Question: I have written a couple of fixtures that I have been able to manage to run too so far.however,I'm stuck on this attempt and I don't have a clue as to where I'm going wrong.
My test wiki looks like this
'''
Pattern Engine Report Page Test
start date end date start time end time submit result ?
x x x x false
x x x 0 false
'''
The execution actually leads to errors (trivial) I should add since the values set in the decision table are not being injected via the respective setter methods.

The Fixture code is as follows
'''
package com.fit.fixtures;
import org.apache.log4j.Logger;
import com.fit.PatternEngineMainPageScenario;
public class PatternEngineReportPageTest {
public PatternEngineReportPageTest() {
log.debug("Created instance of test class ");
}
private static final Logger log = Logger.getLogger(PatternEngineReportPageTest.class);
private String appName;
private String startDate;
private String endDate;
private String startTime;
private String endTime;
public void setAppName(String applicationName) {
this.appName = applicationName;
}
public void setStartDate(String startDate) {
this.startDate = startDate;
}
public void setEndDate(String endDate) {
this.endDate = endDate;
}
public void setStartTime(String startTime) {
this.startTime = startTime;
}
public void setEndTime(String endTime) {
this.endTime = endTime;
}
public String submitResult() {
log.debug("Starting to test");
System.out.println("Starting to test");
PatternEngineMainPageScenario launchPageScenario = new PatternEngineMainPageScenario();
return String.valueOf(launchPageScenario.launchMainPage("", startDate, endDate, startTime, endTime));
}
}
'''
The fixture as you can see is devoid of too much logic and most of it is in the PatternEngineMainPageScenario class.
My concern is the bare minimum logic of just calling the respective setters is not happening as expected.Please help
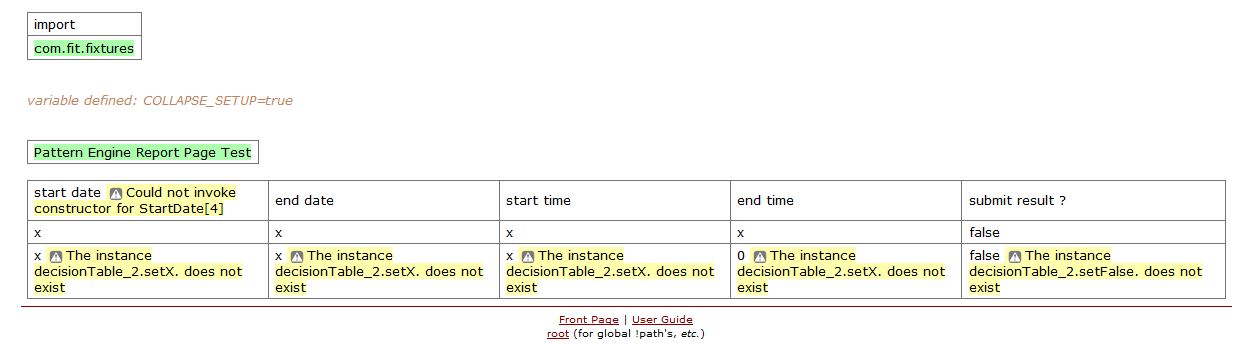
Answer: It looks like your test is split into 2 tables, so 'start date' is treated like another fixture name. Make sure there's no blank line between the test table rows.
'''
|pattern engine report page test|
|start date|etc|
|etc|etc|
'''